Question: I'm trying to figure out how to get a reference to another view controller (delegate) in a project that uses a storyboard. The delegate has been nil in all of my attempts so far.
I have a project right now that's pretty simple and has just three view controllers.
- MainScreenViewController: The root view controller, and contains the buttons that segue into the other view controllers (presented modally).- PhotoScanViewController: Has the user pick/take a photo, which it then scans to produce some data. The user can can then save the photo and the associated data.- PhotoListTableViewController: Contains the list of photos with their data that the user has saved.
From this, I need PhotoScan to send the data over to PhotoList when a user saves a photo. I figured that I should do this using the delegate pattern, with PhotoList being a delegate that receives messages from PhotoScan. I just can't seem to figure out how to get a reference to PhotoList from PhotoScan when I'm using a storyboard.

What I've tried:
1) From looking at similar questions, I saw that most of the time people set delegates when 'prepareForSegue:sender:' is called. However, this does not work in my case, since PhotoScan and PhotoList are not connected by a segue in the view hierarchy.
2) I've tried making the delegate an IBOutlet to wire up in the storyboard, but it seems that I cannot connect outlets from one scene into another.
3) Since I couldn't connect it inside the storyboard, I tried to programmatically connect it inside the AppDelegate.
'''
func application(application: UIApplication, didFinishLaunchingWithOptions launchOptions: [NSObject: AnyObject]?) -> Bool {
// Get the storyboard instance
let storyboard = UIStoryboard(name: "Main", bundle: NSBundle.mainBundle())
// Get references to controllers
let photoScanViewController = storyboard.instantiateViewControllerWithIdentifier("PhotoScanViewController") as PhotoScanViewController
let photoListTableViewController = storyboard.instantiateViewControllerWithIdentifier("PhotoListTableViewController") as PhotoListTableViewController
// Set delegate
photoScanViewController.photoDelegate = photoListTableViewController
return true
}
'''
This didn't work either: was still nil when I ran the app. I think what's happening is that 'instantiateViewControllerWithIdentifier:' is giving me new instances for the view controllers rather than the ones actually being used when the app runs.
At this point, I don't know what else to do other than changing up my view hierarchy so that I can use 'prepareForSegue:sender:' and set the delegate there like everyone else.
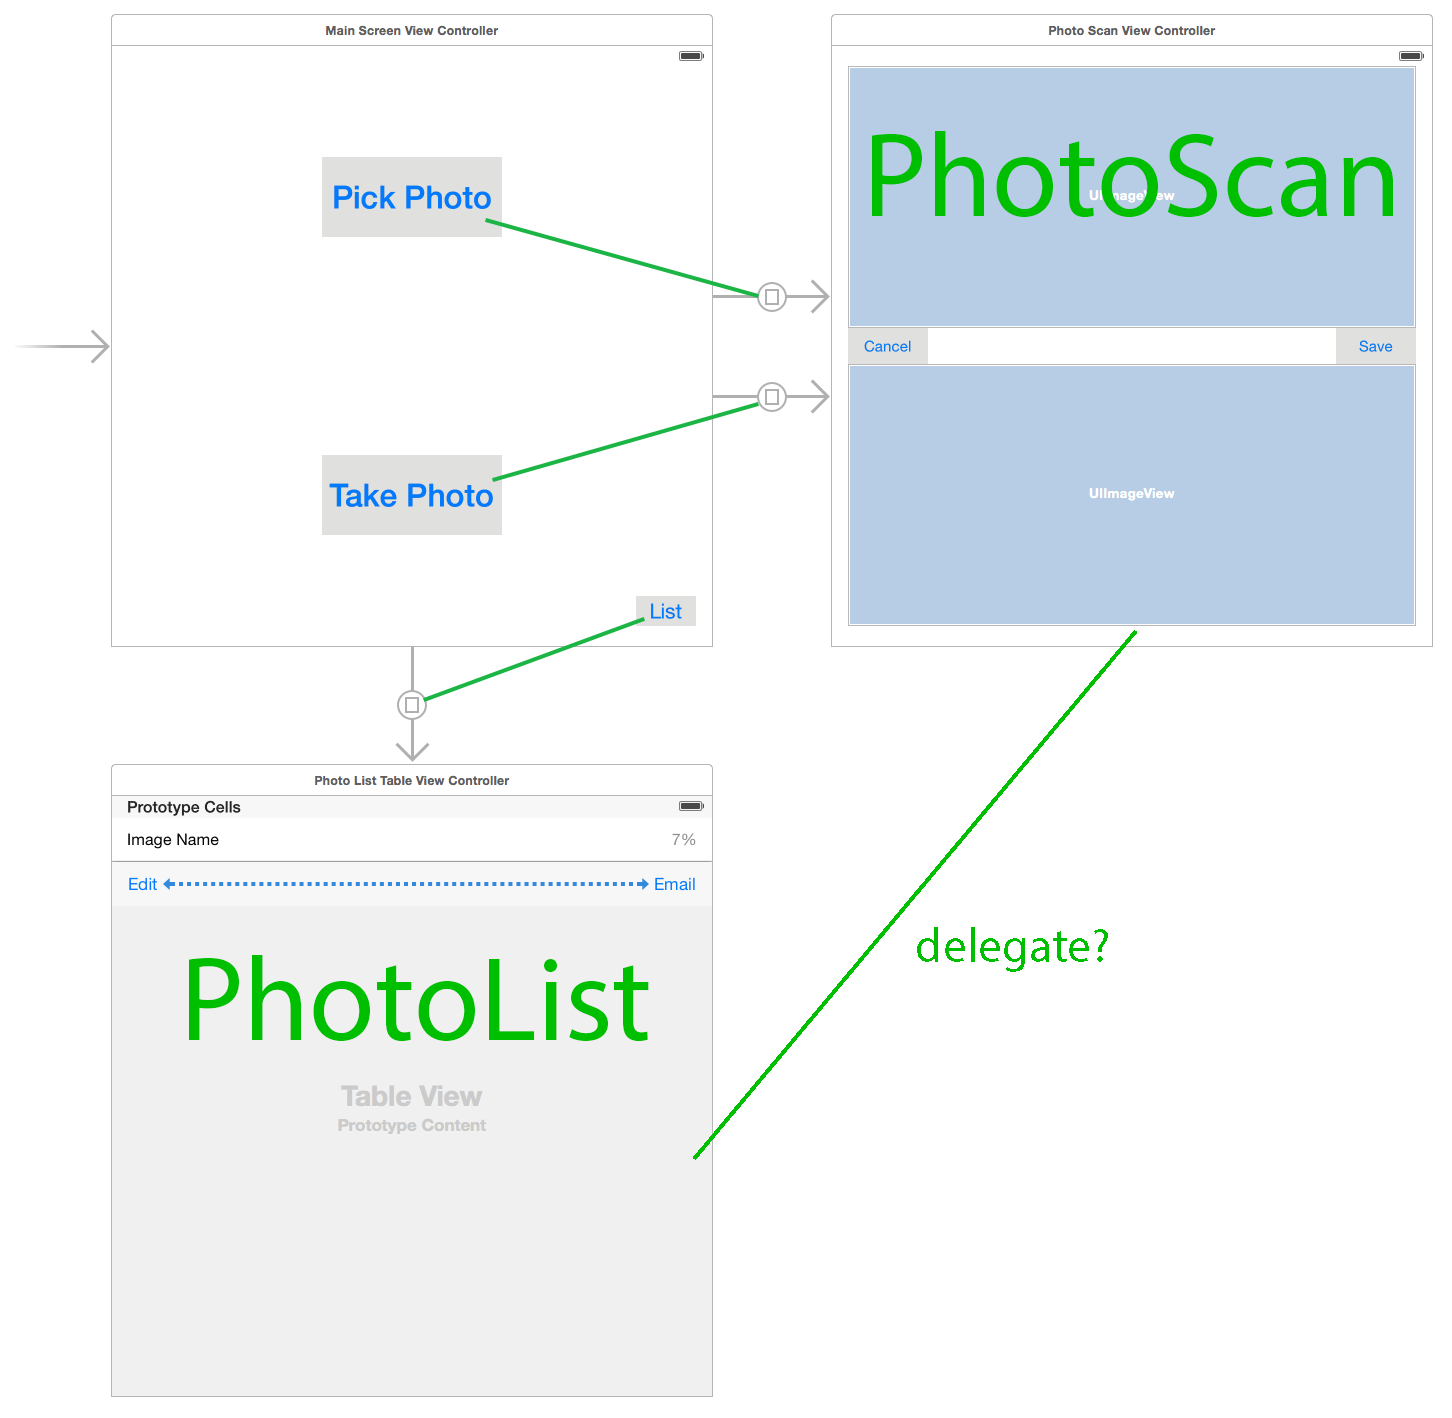
Answer: Your decision of delegation is correct pattern -- only to the wrong view controller.
When the user saves a photo from PhotoScanViewController, have all the data data delegate it back to the MainScreenViewController. Now that you have the data, when the user taps on the "list" button, supply the newly fetched data to the PhotoListViewController. This should work out for you.
Here is some code to help you out:
'''
class ImageScannerViewController {
var delegate:ImageScannerViewControllerDelegate?
var imageData:NSData? //
func getScannedImageData() -> NSData {
//Method to get imageData here
}
@IBAction didTapSaveButton(sender:AnyObject?) {
imageData = self.getScannedImageData()
self.delegate?.imageScannerViewController(self,imageData:imageData!))
}
}
protocol ImageScannerViewControllerDelegate {
func imageScannerViewController(imageScanerViewController, didSaveImageWithImageData, imageData:NSData)
}
'''
In your MainScreenViewController
'''
class MainScreenViewController:UIViewController,ImageScannerViewControllerDelegate {
var imageData:NSData?
override func prepareForSegue(segue: UIStoryboardSegue!, sender: AnyObject!) {
if (segue.identifier == "scannerViewControllerSegue") {
// pass data to next view
let scannerViewController = segue.destinationViewController as ImageScannerViewController
scannerViewController.delegate = self
}
}
func imageScannerViewController(imageScanerViewController, didSaveImageWithImageData, imageData:NSData) {
self.imageData? = imageData
}
}
'''